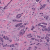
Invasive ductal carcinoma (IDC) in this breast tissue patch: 1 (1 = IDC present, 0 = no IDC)